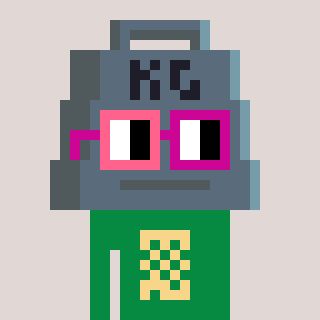
a pixel art character with square pink and red glasses, a weight-shaped head and a green-colored body on a warm background